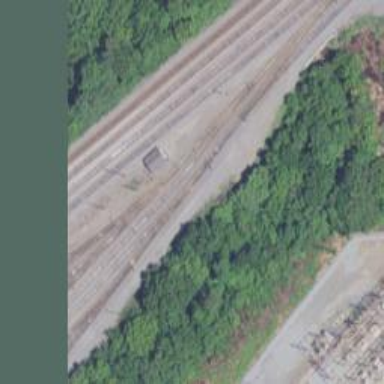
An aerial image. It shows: Railway yard in service.